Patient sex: M
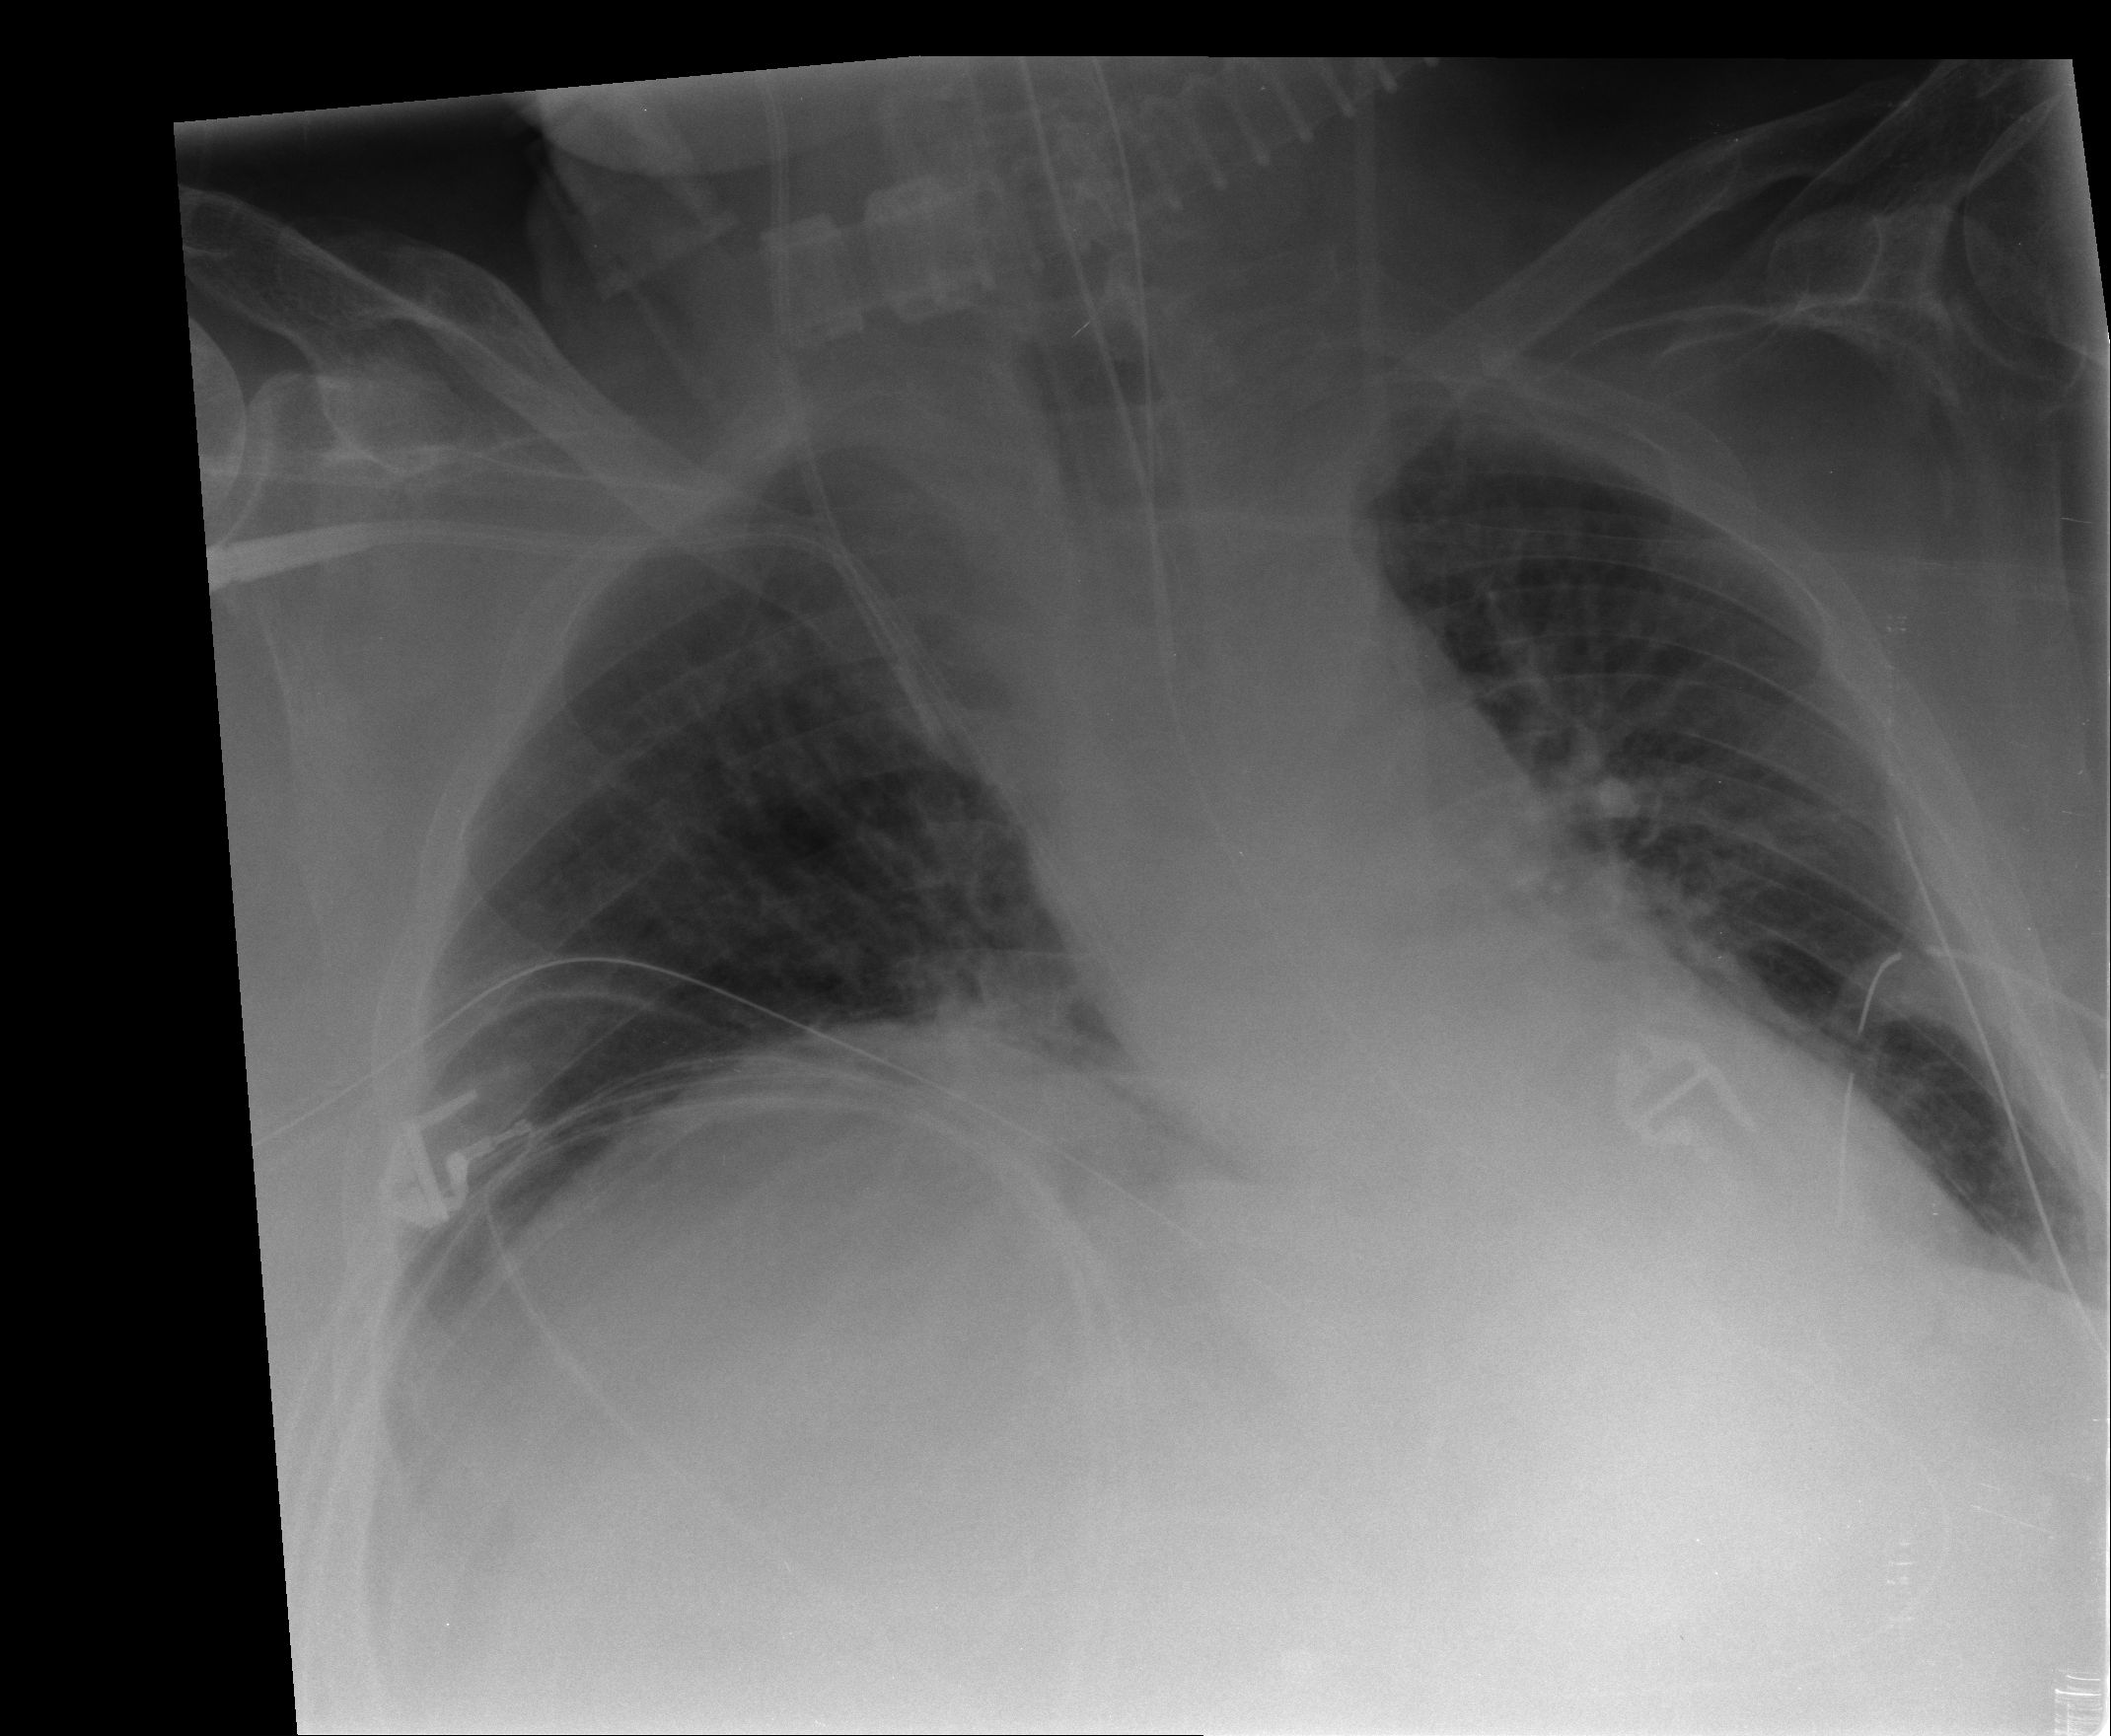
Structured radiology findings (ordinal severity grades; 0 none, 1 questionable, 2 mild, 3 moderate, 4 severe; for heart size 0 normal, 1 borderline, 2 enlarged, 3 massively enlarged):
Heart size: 2
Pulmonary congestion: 1
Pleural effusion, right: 0
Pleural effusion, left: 0
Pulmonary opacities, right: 2
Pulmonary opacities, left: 1
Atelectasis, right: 2
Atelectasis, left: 1